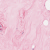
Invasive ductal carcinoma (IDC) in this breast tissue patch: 0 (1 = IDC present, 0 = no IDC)